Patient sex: F
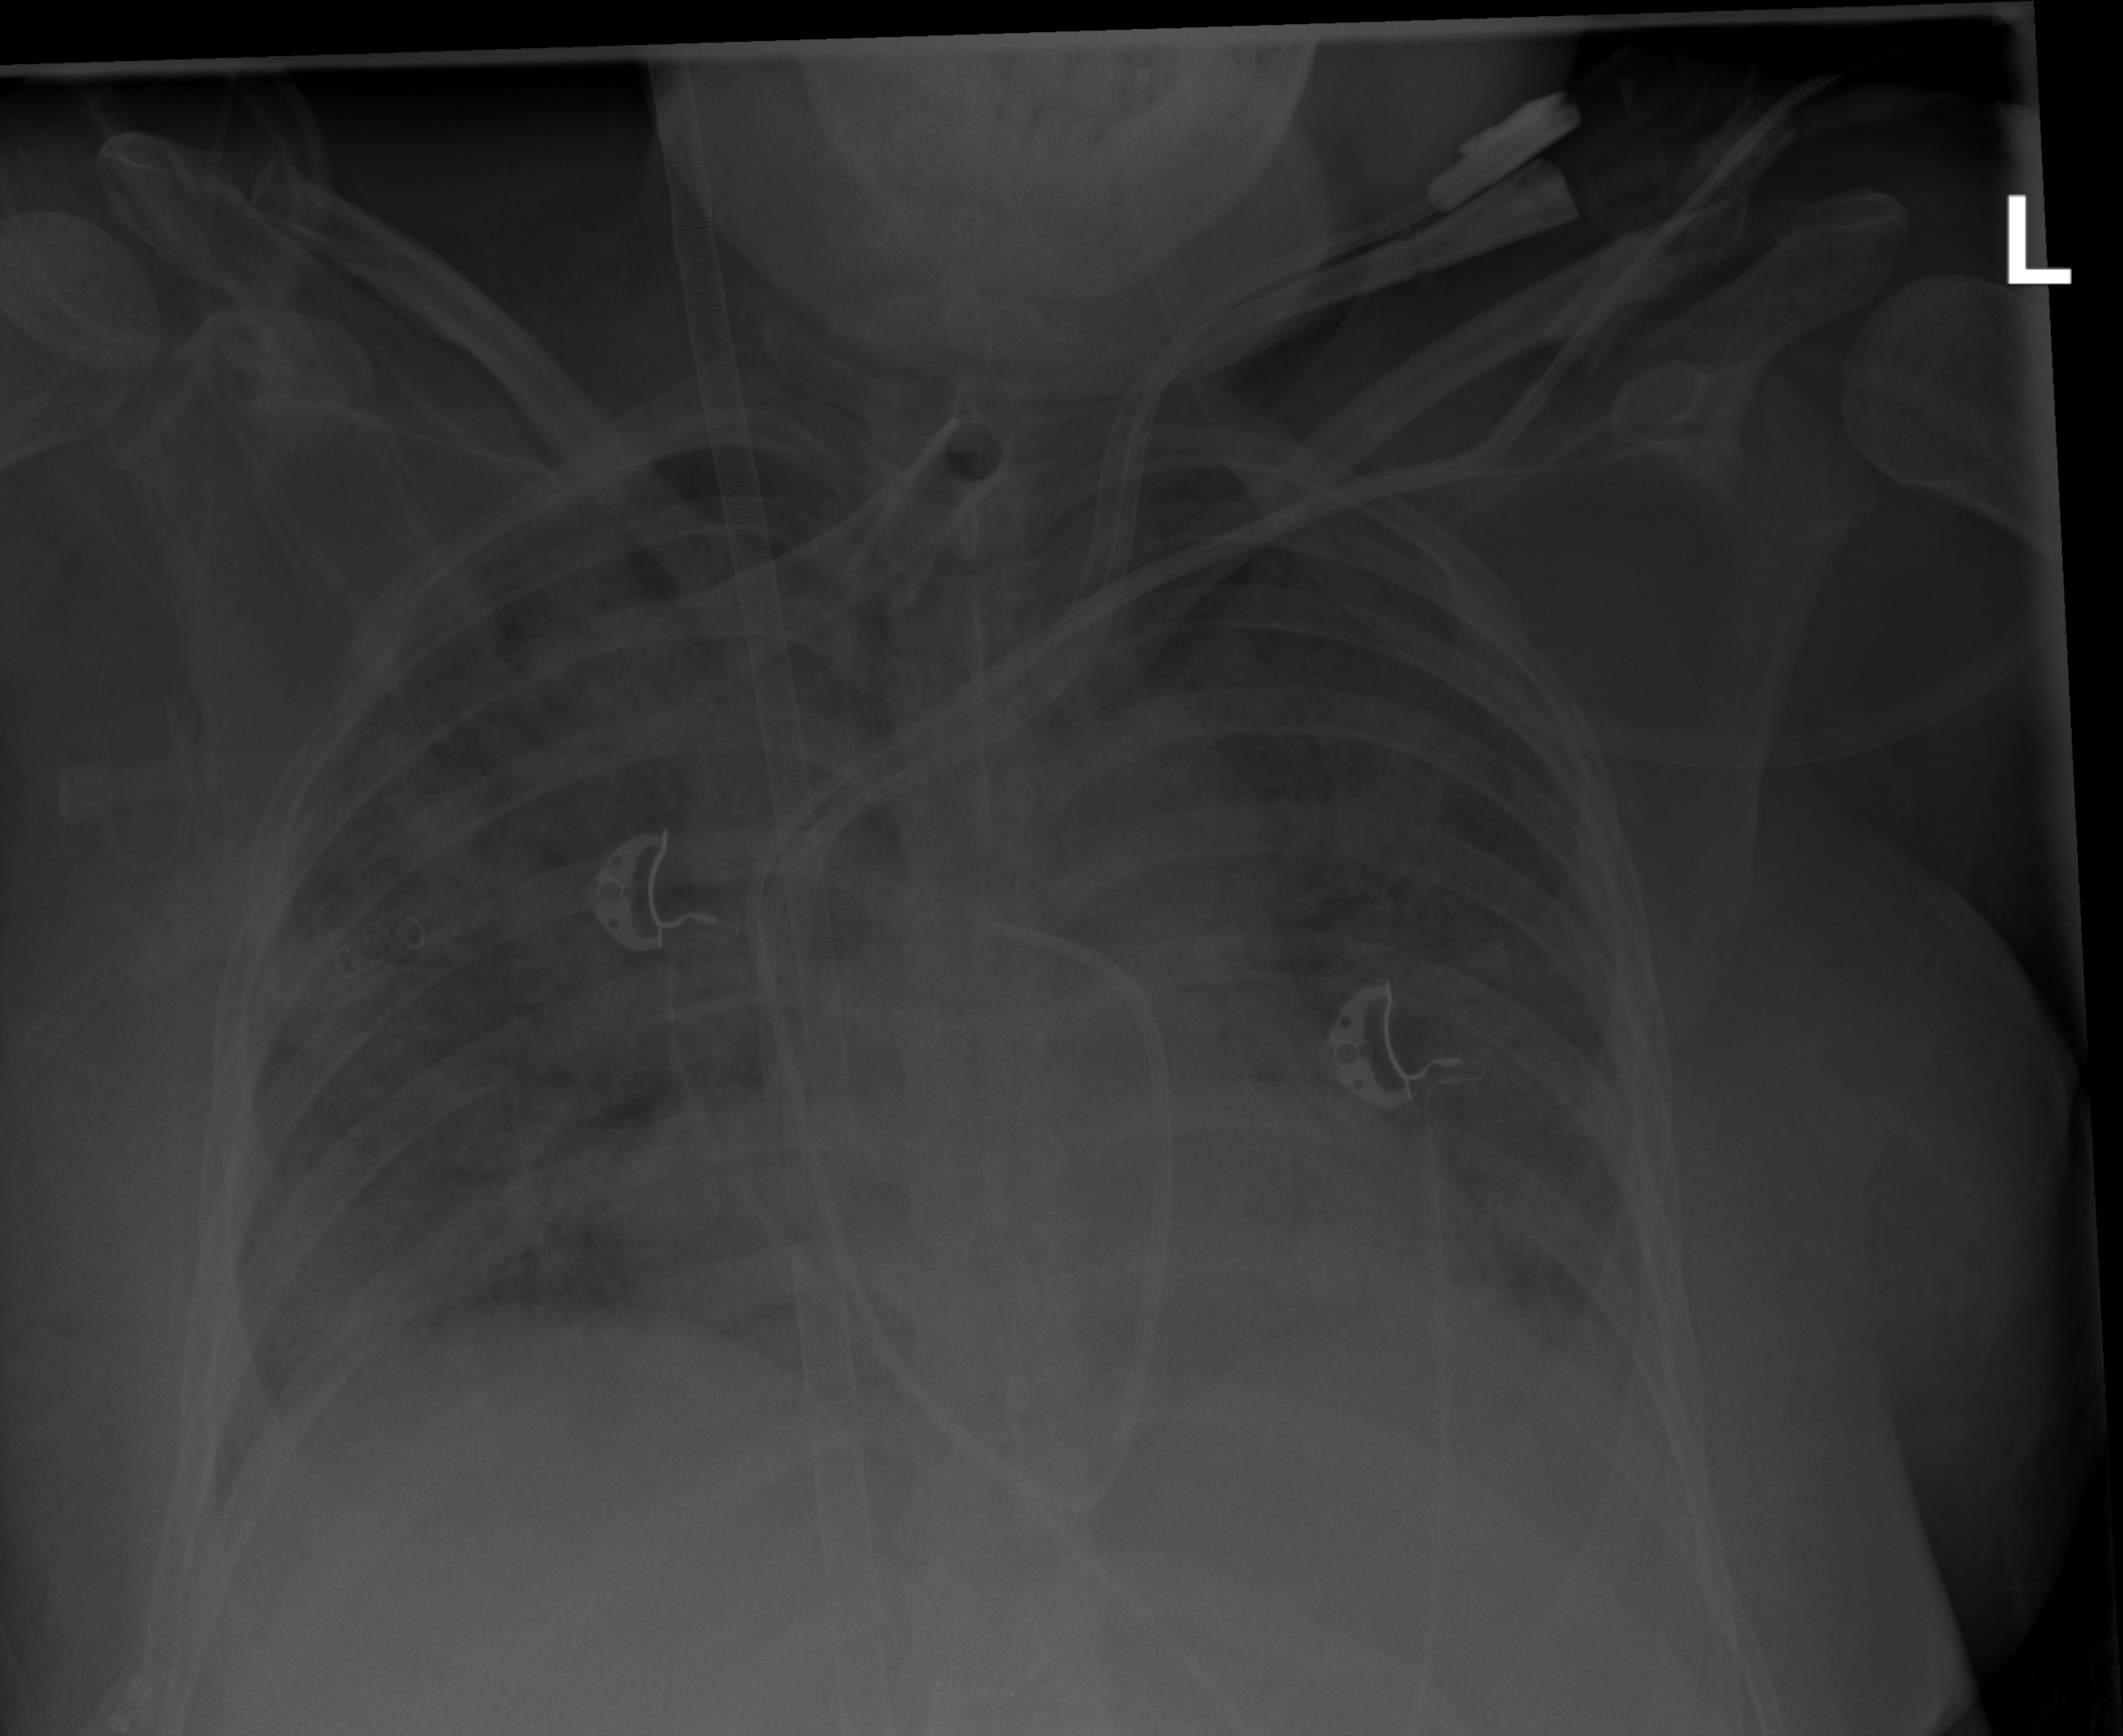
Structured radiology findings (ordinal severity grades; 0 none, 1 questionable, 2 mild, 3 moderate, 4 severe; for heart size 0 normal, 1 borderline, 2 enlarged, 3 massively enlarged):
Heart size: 2
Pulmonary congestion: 2
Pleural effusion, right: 0
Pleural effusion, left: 0
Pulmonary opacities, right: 3
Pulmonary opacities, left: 3
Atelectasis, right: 3
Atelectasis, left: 3